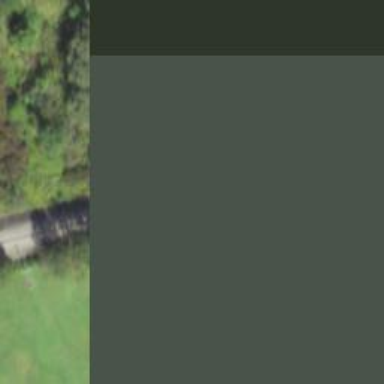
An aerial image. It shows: Railway bridge.